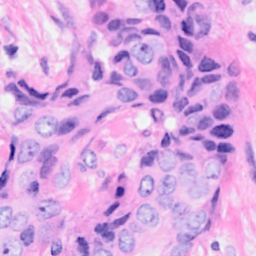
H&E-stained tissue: Breast